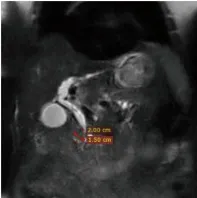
Imaging Features of DPC in case 2. (A) MRCP demonstrating a 2.0 cmx1.5 cm mass in the duodenal papilla.
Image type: radiology (mri)